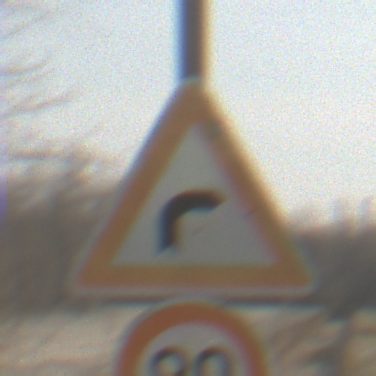
Verkehrszeichen: KurveRechts
Zusatzzeichen unten: Geschwindigkeit80
Umgebung: Outdoor, Nature
Tageszeit: MorningAfternoon
Wetter: PartlyCloudy
Licht: Natural
Jahreszeit: Winter
Kontrast: MediumContrast